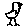
Label: bird